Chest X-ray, PA view. Patient: 28 years old, sex M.
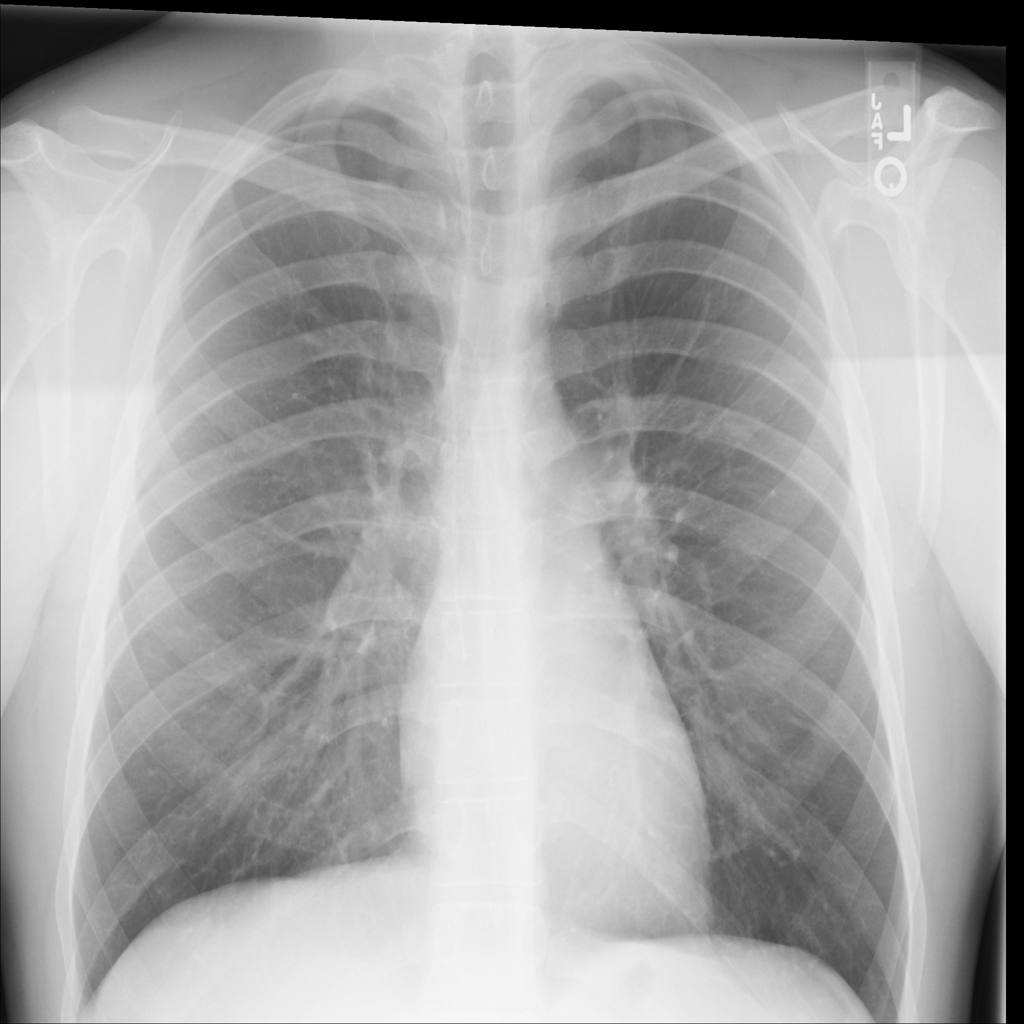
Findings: No Finding